Field crop: maize
Growth stage: 2
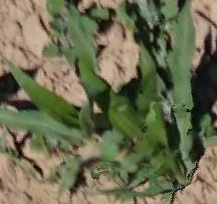
Species: maize